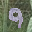
Label: 9